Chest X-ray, PA view. Patient: 33 years old, sex M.
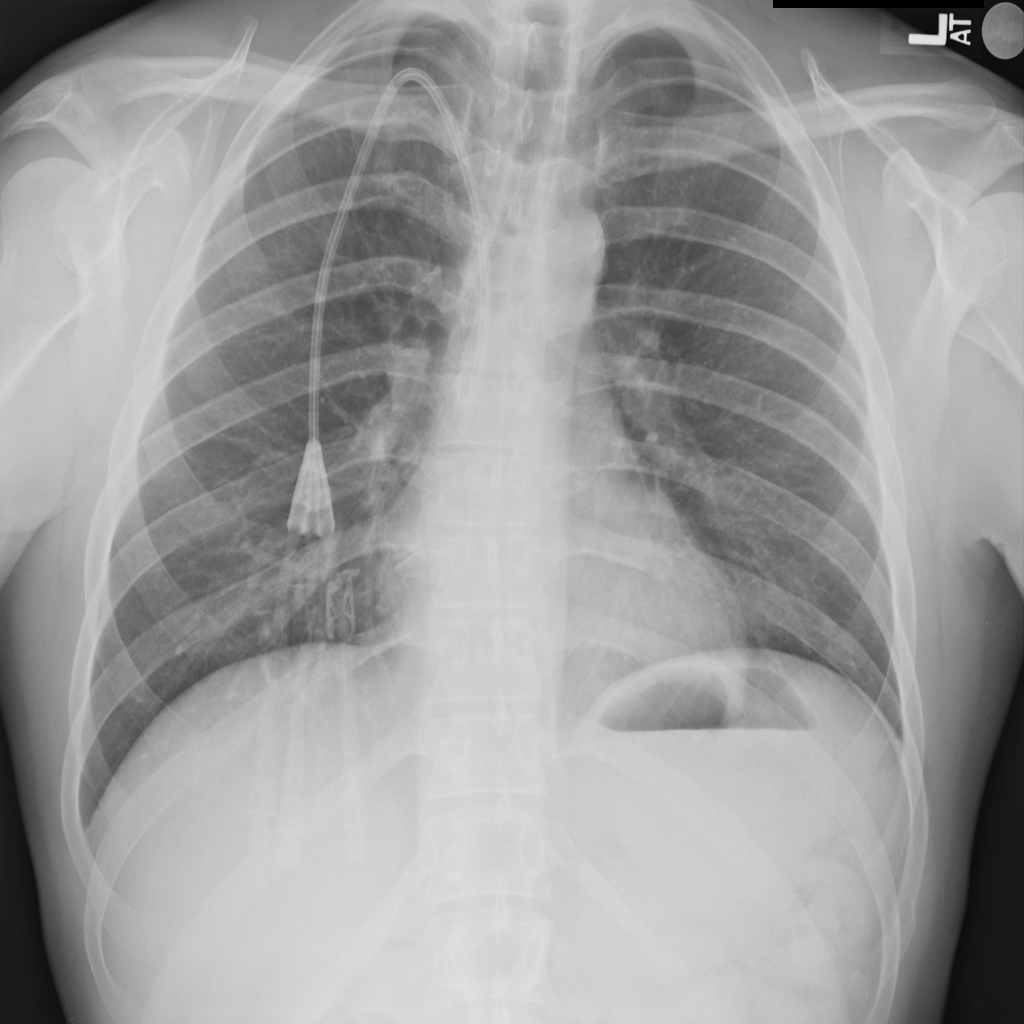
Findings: No Finding